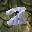
Label: 2